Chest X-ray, PA view. Patient: 27 years old, sex F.
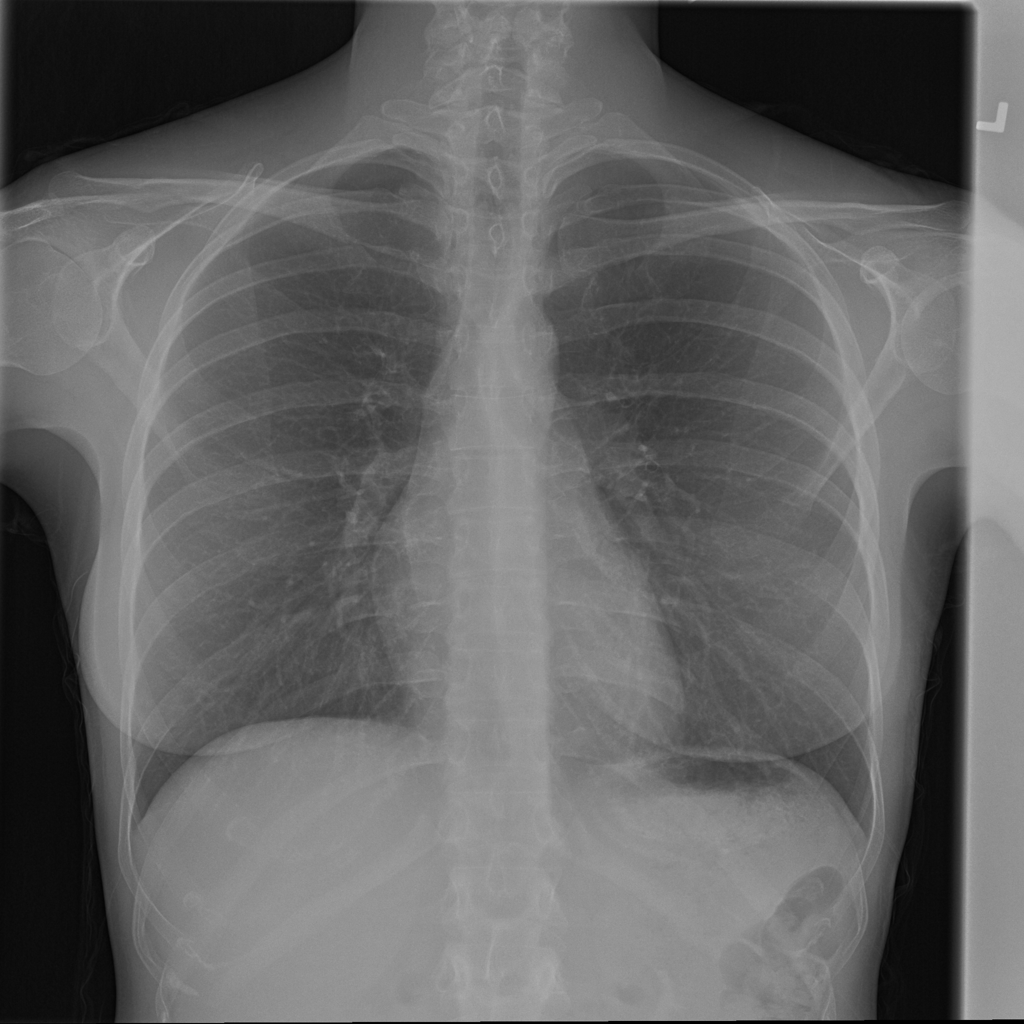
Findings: No Finding